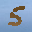
Label: 5